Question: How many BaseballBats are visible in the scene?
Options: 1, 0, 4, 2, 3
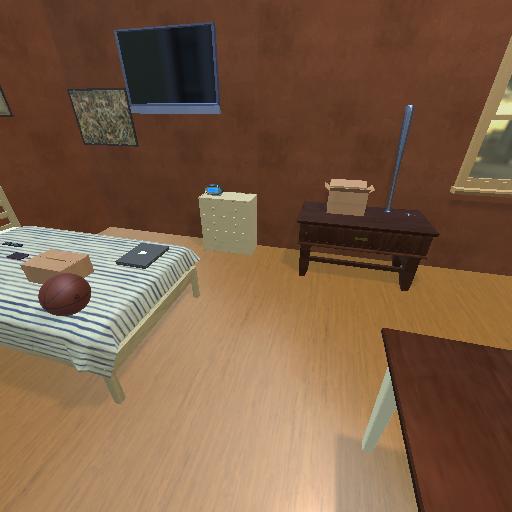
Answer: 1